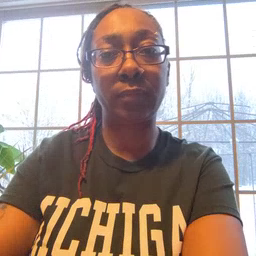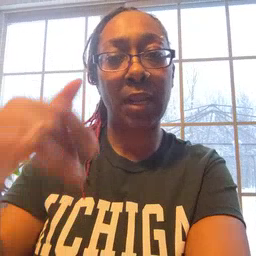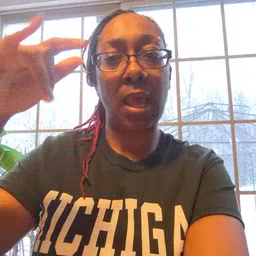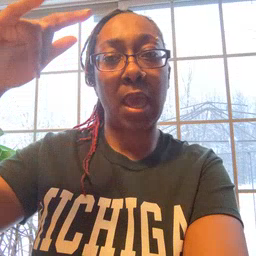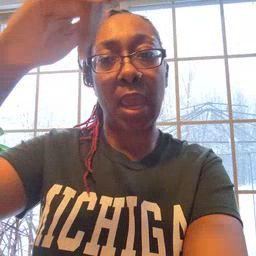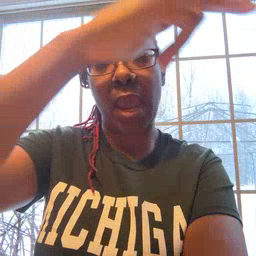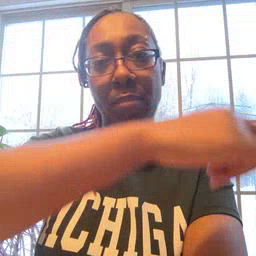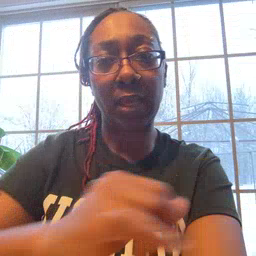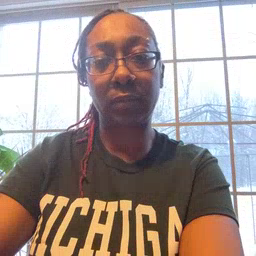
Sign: airplane